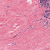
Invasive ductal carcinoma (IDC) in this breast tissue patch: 0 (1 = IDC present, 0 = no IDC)